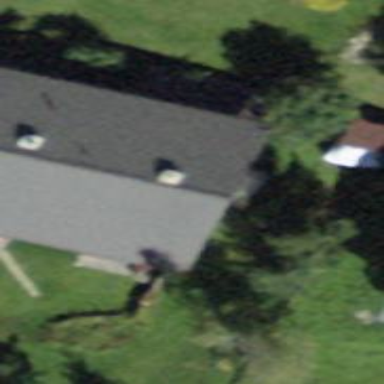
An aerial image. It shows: Building with tile roof.